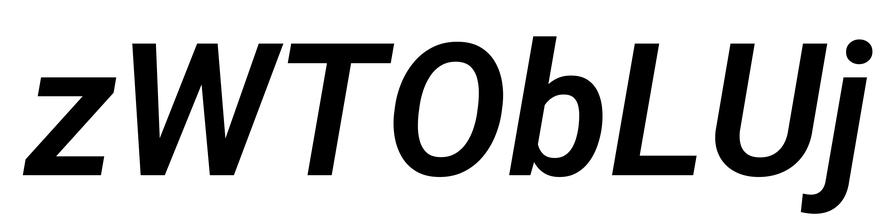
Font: Roboto-Italic_SemiBold_Italic